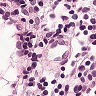
Metastatic tissue present: no